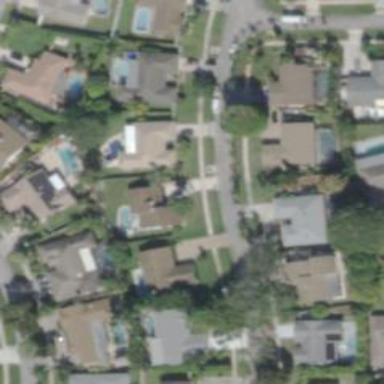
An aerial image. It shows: Sidewalk.